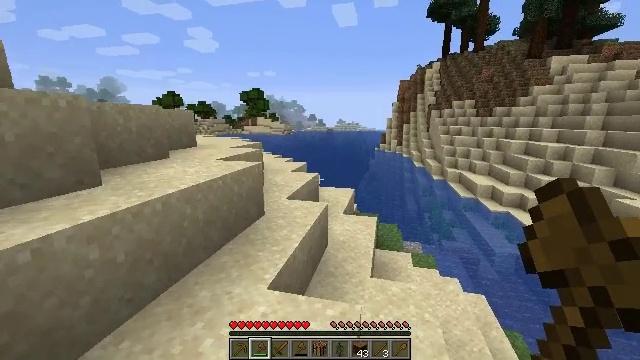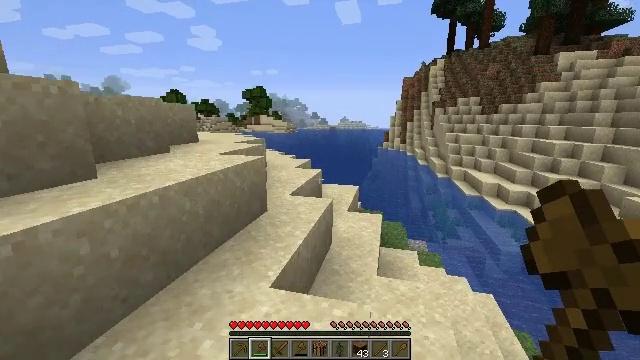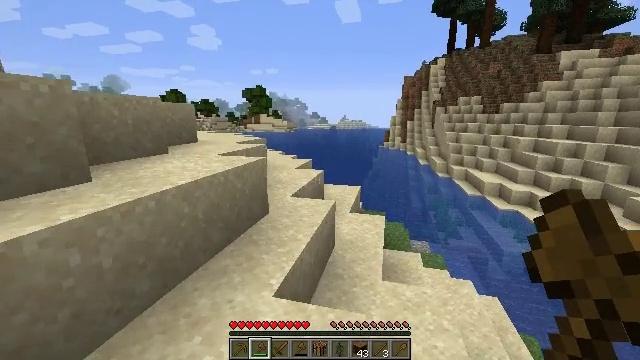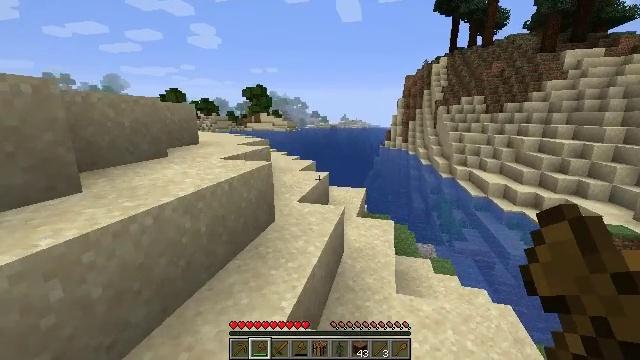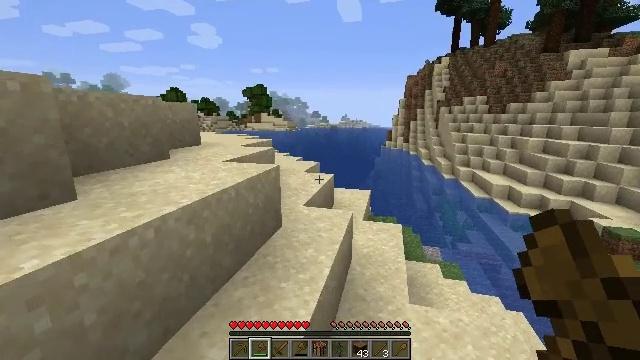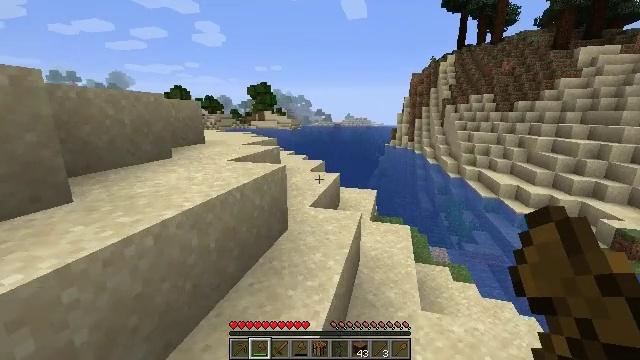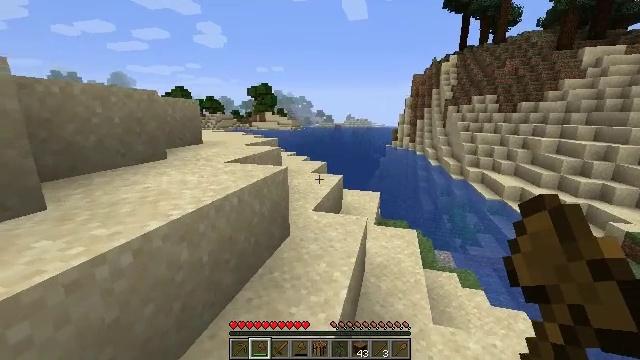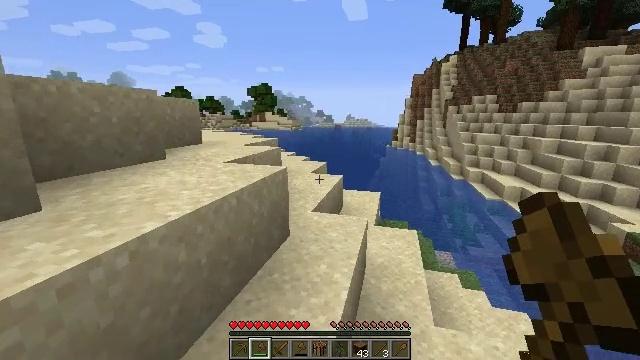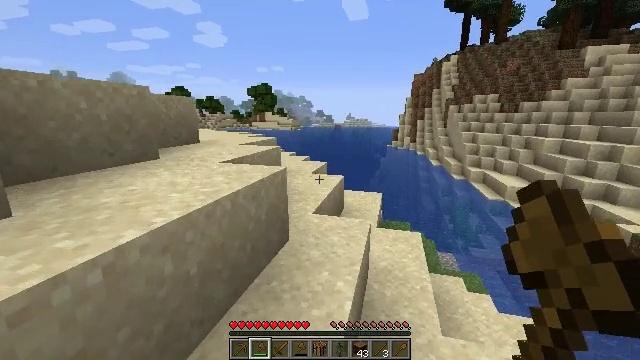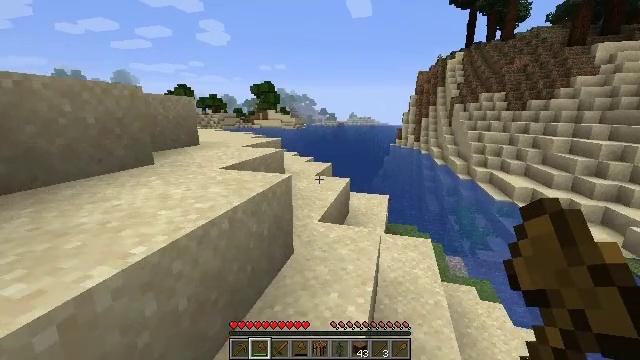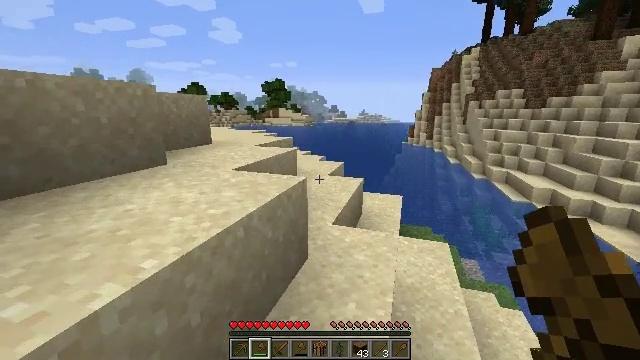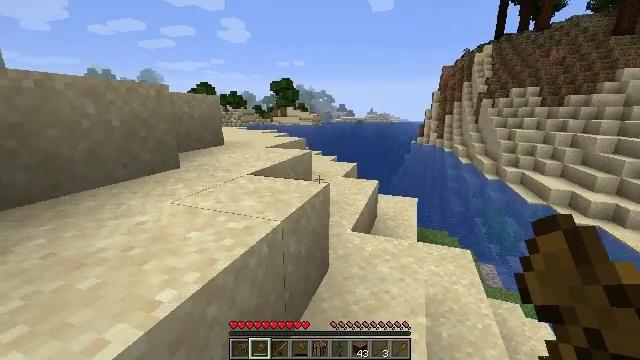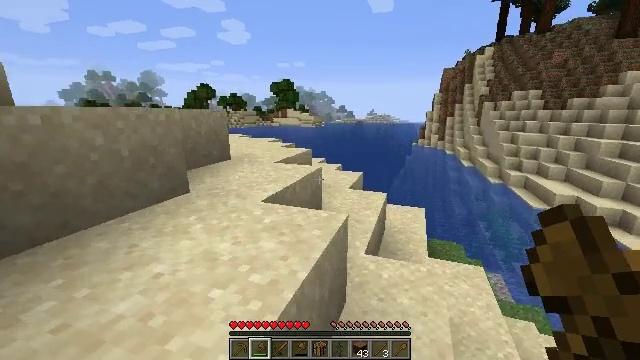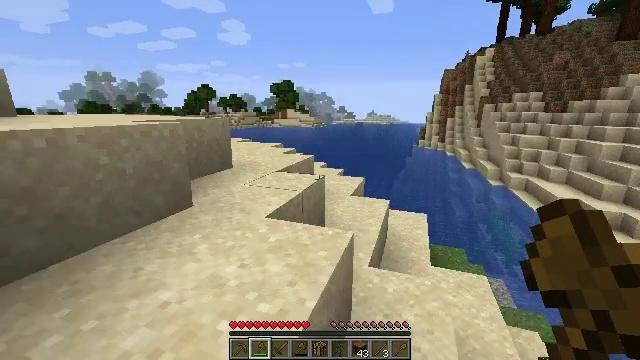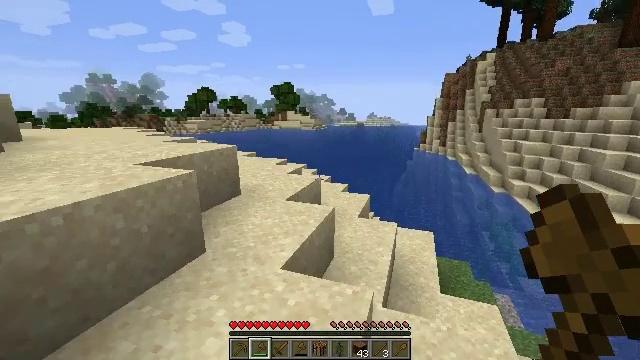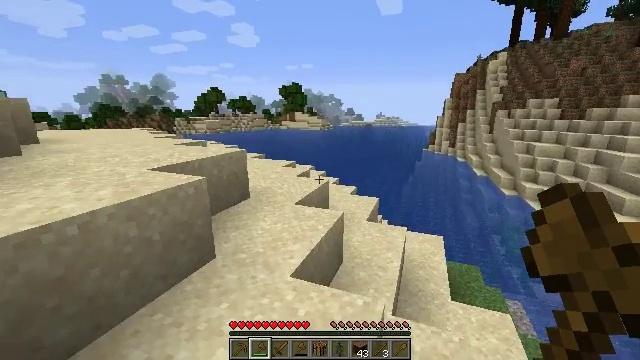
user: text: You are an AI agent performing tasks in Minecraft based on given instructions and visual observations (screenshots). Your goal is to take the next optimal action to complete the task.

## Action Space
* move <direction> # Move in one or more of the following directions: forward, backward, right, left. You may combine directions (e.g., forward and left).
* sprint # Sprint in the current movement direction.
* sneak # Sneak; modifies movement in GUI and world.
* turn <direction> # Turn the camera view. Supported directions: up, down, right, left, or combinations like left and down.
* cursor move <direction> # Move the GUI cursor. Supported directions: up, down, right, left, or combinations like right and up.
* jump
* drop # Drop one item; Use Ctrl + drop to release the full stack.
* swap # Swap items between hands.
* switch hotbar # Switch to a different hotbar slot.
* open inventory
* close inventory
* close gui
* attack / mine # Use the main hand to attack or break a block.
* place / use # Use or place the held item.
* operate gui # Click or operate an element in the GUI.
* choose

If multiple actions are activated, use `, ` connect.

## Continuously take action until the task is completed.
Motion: motion action
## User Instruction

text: Break the sand block.
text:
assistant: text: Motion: move forward and move left
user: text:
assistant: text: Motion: move forward and move left
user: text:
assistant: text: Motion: move forward and move left
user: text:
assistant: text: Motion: move forward and move left
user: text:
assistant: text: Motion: move forward
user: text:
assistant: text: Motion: move forward
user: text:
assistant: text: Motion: move forward
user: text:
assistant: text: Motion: move forward
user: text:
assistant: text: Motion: move forward and move left
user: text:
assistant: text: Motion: move forward and move left, turn left
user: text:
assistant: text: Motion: move forward and move left, turn left
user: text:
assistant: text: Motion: move forward and move left, jump
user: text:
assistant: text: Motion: move forward and move left, jump
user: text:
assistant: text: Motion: move forward and move left, jump
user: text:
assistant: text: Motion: move forward, turn left, jump
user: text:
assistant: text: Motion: move forward and move left, turn left
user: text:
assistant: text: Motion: move forward and move left, turn left
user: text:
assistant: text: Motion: move forward and move left, turn left
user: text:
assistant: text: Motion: move forward and move left, turn left
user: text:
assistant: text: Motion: move forward and move left, turn left
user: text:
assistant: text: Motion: move forward and move left
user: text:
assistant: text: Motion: move forward and move left, turn left
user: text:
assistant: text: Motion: move forward and move left, turn left
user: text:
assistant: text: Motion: move forward, turn left, jump
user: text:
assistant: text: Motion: move forward, turn left, jump
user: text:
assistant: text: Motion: move forward, jump
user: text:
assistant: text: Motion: move forward
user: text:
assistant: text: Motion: move forward, turn left
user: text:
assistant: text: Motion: move forward, turn left
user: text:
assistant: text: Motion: move forward and move left, turn left